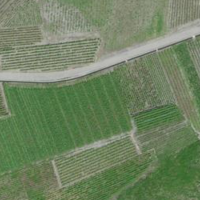
EUNIS habitat code: 40
Species observed at this site:
Viola tricolor